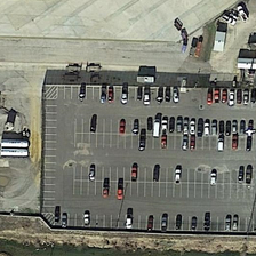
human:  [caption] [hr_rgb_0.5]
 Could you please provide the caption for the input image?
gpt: It is a car parking dozens of cars.

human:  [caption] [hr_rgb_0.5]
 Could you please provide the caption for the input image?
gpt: There is a parking lot between the grass belt and concrete.

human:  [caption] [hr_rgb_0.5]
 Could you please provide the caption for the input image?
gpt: There is a parking lot between the lawn and the concrete.

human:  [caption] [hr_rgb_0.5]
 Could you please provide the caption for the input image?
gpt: There's a parking lot between a lawn band and a concrete floor.

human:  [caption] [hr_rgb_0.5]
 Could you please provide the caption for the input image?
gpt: This is a square parking lot with dozens of cars in it.